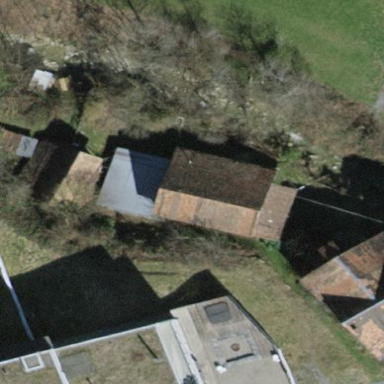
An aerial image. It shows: Residential building.